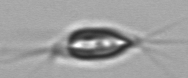
Label: Chrysochromulina